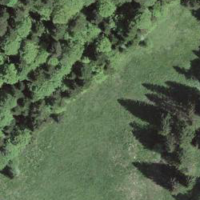
EUNIS habitat code: 44
Species observed at this site:
Platanthera bifolia
Succisa pratensis